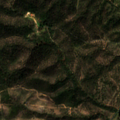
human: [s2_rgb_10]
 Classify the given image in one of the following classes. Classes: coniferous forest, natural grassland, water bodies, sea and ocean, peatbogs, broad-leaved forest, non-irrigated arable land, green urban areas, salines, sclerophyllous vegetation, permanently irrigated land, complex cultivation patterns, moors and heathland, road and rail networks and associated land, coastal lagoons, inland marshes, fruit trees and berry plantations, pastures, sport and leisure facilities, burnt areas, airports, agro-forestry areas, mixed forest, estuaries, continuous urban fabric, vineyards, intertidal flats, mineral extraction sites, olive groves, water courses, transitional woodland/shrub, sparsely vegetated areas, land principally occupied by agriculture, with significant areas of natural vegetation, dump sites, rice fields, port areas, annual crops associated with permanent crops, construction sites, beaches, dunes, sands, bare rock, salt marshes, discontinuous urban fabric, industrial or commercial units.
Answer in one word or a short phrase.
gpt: olive groves, agro-forestry areas, broad-leaved forest, sclerophyllous vegetation